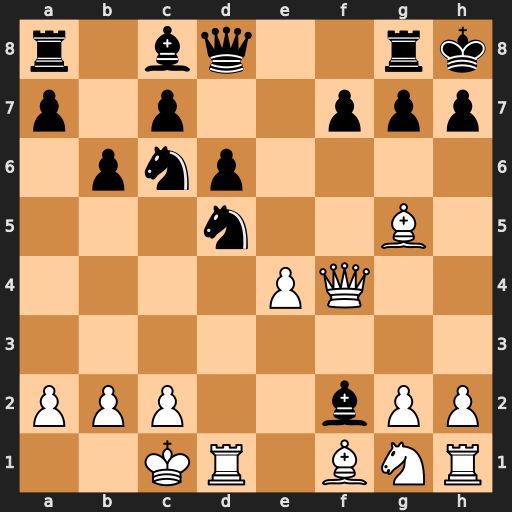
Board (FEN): r1bq2rk/p1p2ppp/1pnp4/3n2B1/4PQ2/8/PPP2bPP/2KR1BNR
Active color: w
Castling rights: -
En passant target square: -
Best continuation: exd5 f6 Qxf2